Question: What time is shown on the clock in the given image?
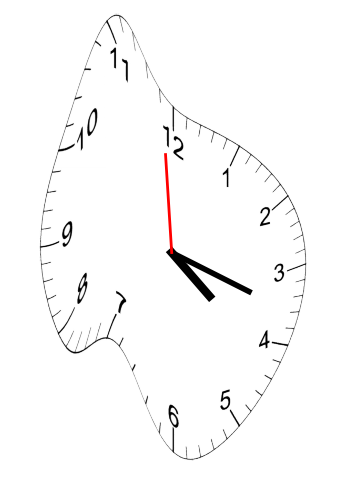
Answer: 04:17:59